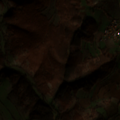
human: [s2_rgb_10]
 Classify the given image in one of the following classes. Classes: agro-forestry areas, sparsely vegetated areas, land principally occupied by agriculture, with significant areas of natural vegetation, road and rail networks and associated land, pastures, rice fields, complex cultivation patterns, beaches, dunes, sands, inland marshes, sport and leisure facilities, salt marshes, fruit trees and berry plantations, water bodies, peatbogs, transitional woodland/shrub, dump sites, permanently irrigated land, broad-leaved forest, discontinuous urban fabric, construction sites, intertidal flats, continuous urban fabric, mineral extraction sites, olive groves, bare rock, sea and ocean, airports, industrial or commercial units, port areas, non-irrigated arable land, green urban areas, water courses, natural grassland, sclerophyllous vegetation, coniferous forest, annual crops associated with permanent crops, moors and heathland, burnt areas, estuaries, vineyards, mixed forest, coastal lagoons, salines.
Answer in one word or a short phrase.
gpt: land principally occupied by agriculture, with significant areas of natural vegetation, broad-leaved forest, natural grassland, transitional woodland/shrub